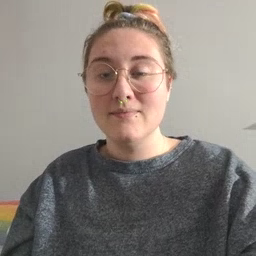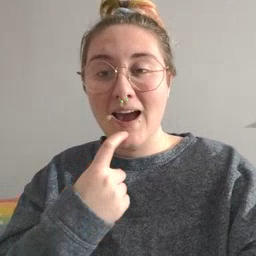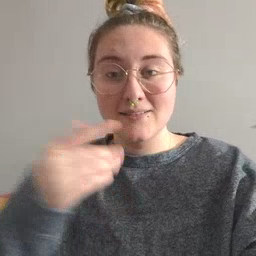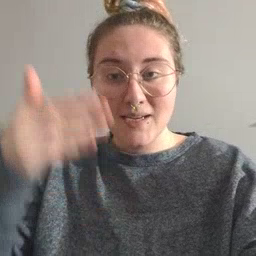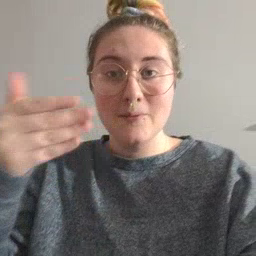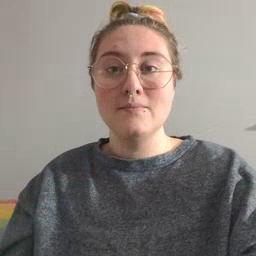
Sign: glasswindow